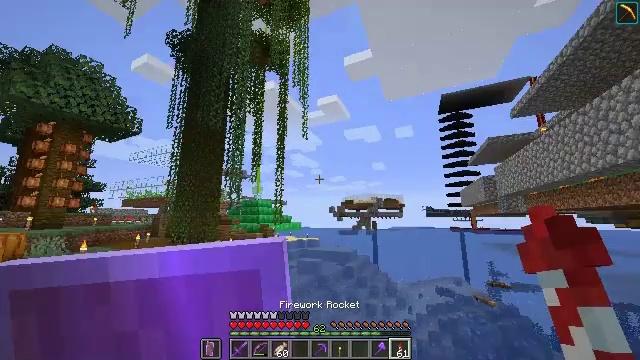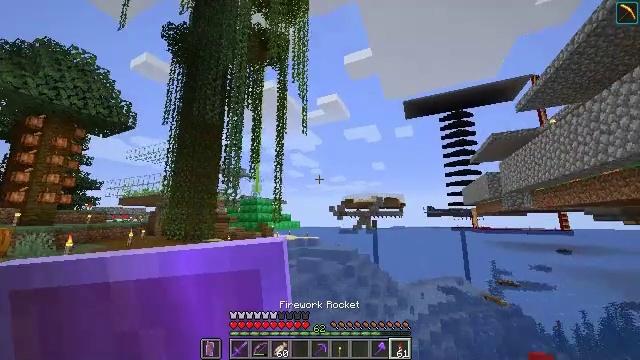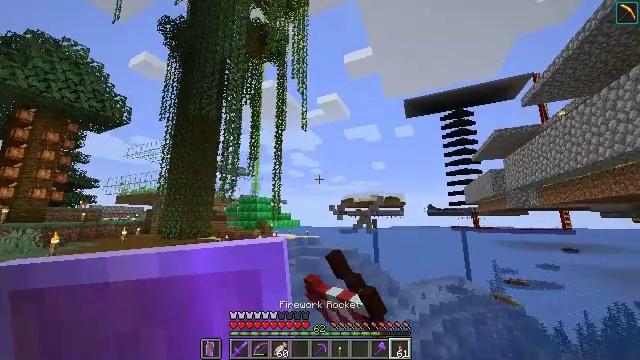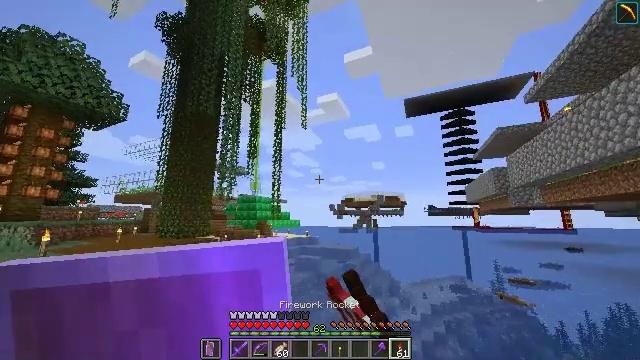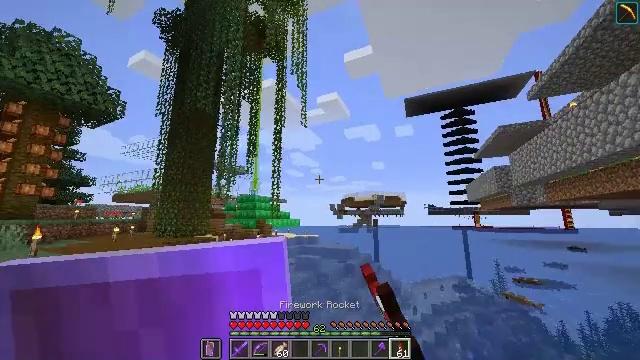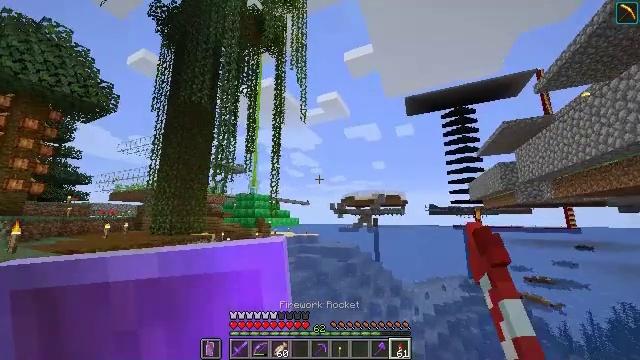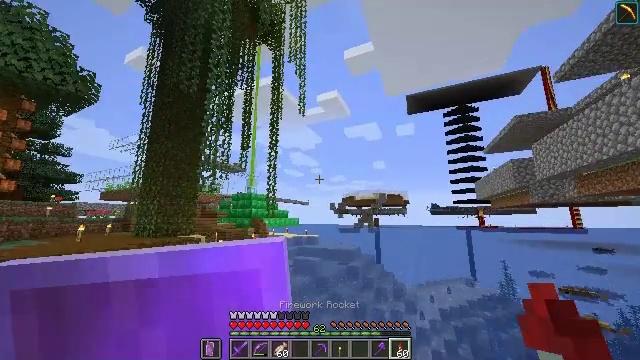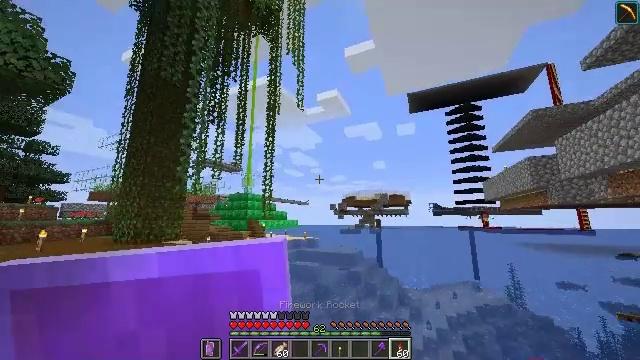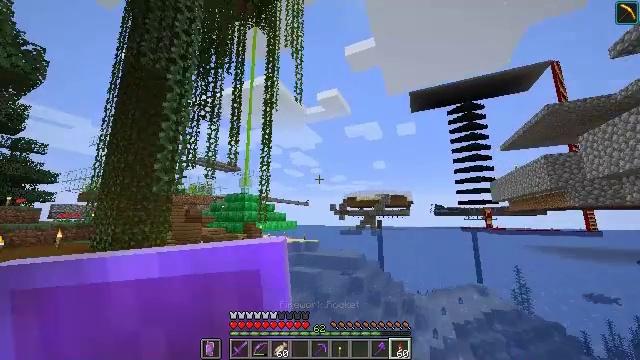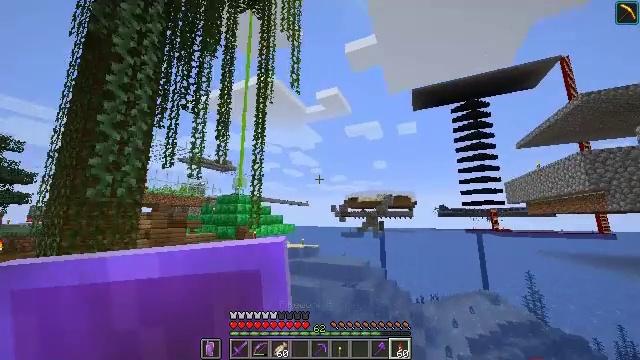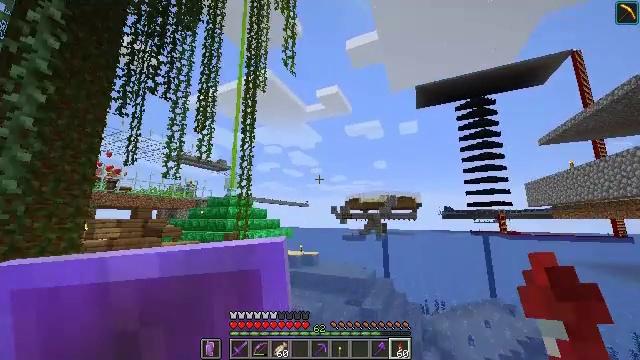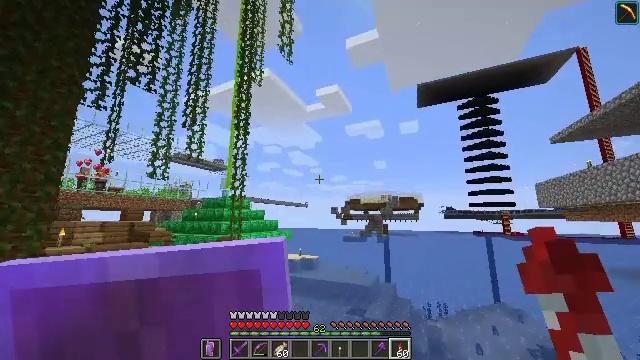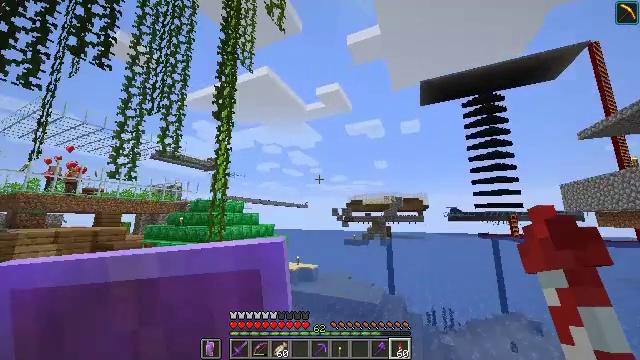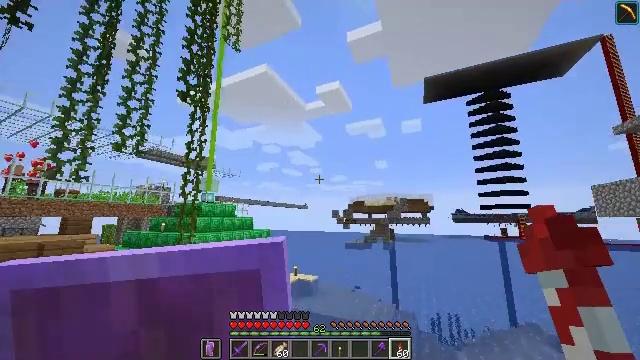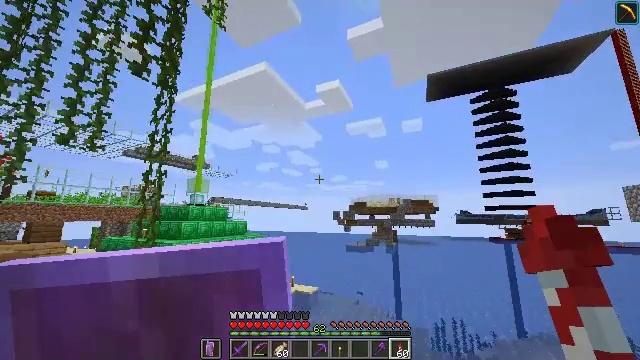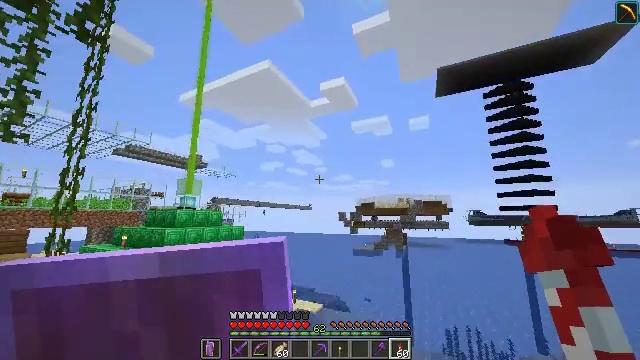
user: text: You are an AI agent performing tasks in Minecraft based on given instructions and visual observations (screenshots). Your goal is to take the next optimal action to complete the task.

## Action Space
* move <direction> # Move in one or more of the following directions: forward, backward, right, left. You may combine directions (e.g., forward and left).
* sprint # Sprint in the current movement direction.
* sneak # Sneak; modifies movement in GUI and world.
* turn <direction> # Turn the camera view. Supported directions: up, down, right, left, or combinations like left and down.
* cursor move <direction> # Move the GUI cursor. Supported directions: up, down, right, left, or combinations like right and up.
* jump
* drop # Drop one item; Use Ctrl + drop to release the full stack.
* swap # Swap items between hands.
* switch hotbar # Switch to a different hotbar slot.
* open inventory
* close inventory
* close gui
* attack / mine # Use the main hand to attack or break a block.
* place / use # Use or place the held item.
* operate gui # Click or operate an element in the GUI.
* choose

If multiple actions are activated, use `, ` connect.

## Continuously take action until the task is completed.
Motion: motion action
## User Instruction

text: Mine the blast furnace.
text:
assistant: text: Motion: move forward, sprint, use / place, jump
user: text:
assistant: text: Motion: move forward, sprint, use / place, jump
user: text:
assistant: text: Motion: move forward, sprint, use / place, jump
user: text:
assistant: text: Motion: move forward, sprint, jump
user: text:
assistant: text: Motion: move forward, sprint, jump
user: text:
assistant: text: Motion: move forward, sprint, jump
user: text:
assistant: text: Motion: move forward, sprint, jump
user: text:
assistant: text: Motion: move forward, sprint, jump
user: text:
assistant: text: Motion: move forward, sprint
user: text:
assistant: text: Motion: move forward, sprint
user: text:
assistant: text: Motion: move forward, sprint
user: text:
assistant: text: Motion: move forward, sprint
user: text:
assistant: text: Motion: move forward, sprint
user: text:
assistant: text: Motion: move forward, sprint
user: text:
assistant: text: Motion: move forward, sprint, turn left
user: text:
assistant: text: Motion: move forward, sprint, turn left
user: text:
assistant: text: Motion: move forward, sprint, turn left
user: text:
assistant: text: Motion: move forward, sprint
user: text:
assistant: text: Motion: move forward, sprint
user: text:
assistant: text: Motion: move forward, sprint, turn left
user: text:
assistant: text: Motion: move forward, sprint, turn left
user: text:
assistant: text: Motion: move forward, sprint
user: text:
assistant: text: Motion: move forward, sprint
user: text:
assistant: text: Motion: move forward, sprint
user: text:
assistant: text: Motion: move forward, sprint
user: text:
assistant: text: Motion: move forward, sprint
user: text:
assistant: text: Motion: move forward, sprint
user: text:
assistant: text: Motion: move forward, sprint
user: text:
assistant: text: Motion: move forward, sprint
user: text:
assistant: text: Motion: move forward, sprint